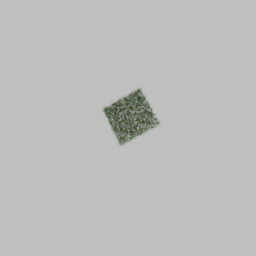
Label: nature